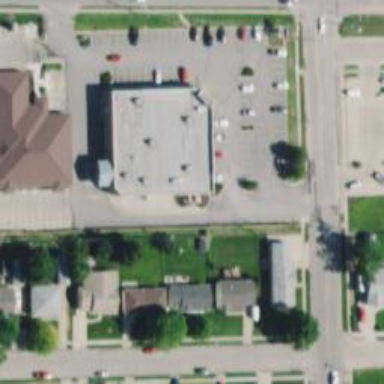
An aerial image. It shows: Pharmacy providing healthcare services.